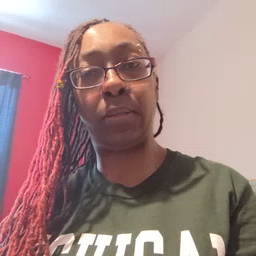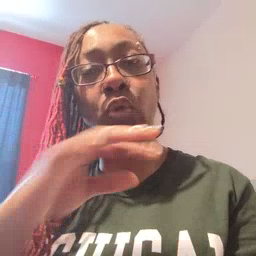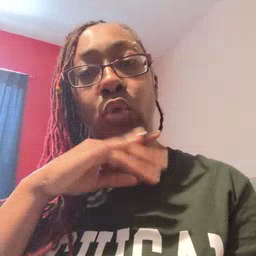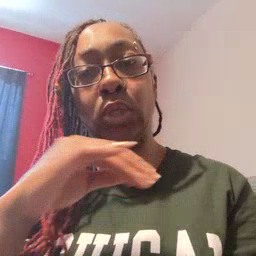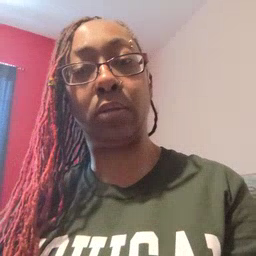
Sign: dirty